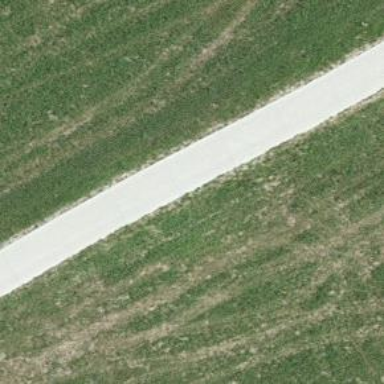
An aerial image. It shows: Concrete track with grade 1 standard.